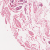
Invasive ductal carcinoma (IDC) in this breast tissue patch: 0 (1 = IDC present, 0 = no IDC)